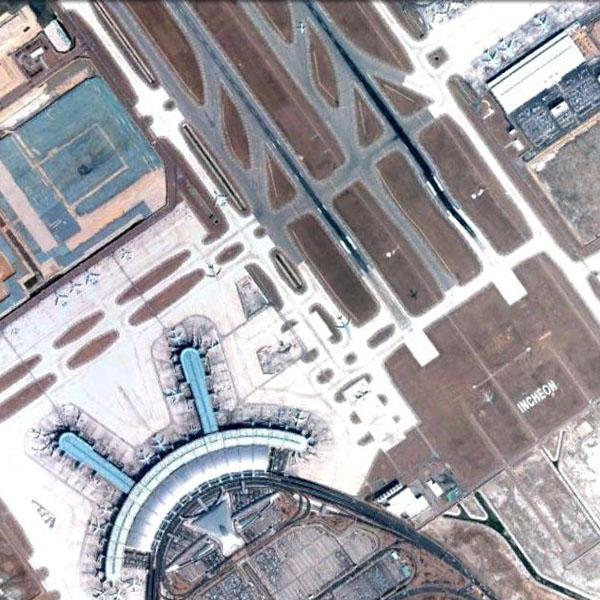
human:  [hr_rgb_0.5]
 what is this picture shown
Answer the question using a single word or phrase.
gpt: airport